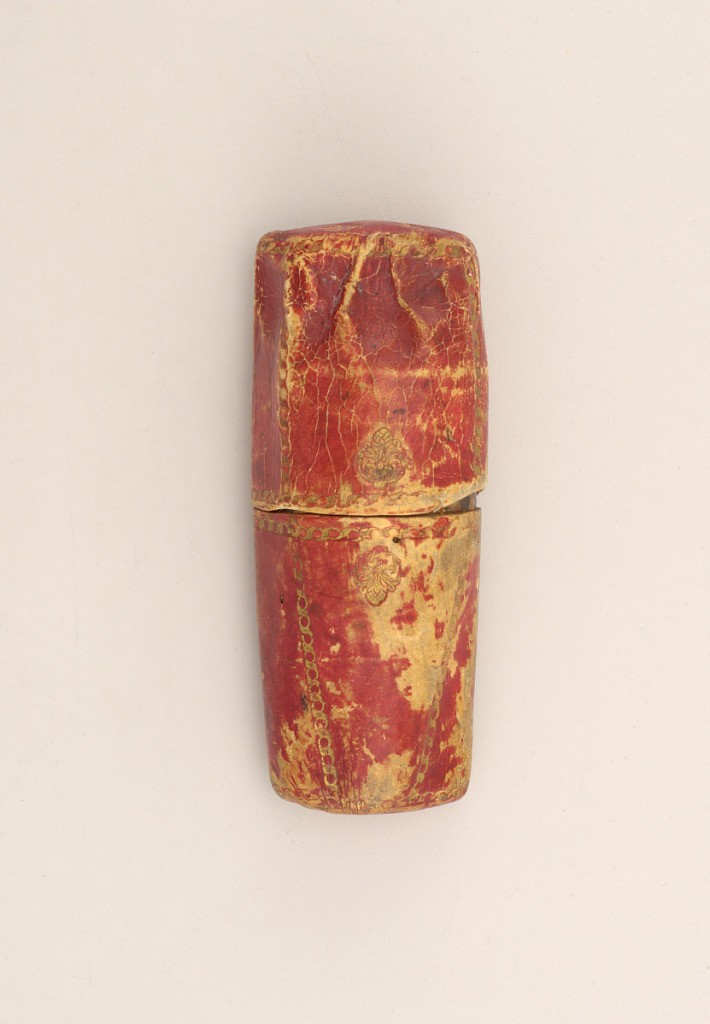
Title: Case Bottom for Folding Traveling Cutlery Set
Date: ca. 1690
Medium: leather, paper
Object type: case
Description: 1985-103-264-a: Inside decorated with paper printed with a floral ...;     1985-103-264-b: Red leather lid slides on body. Similar decoration...